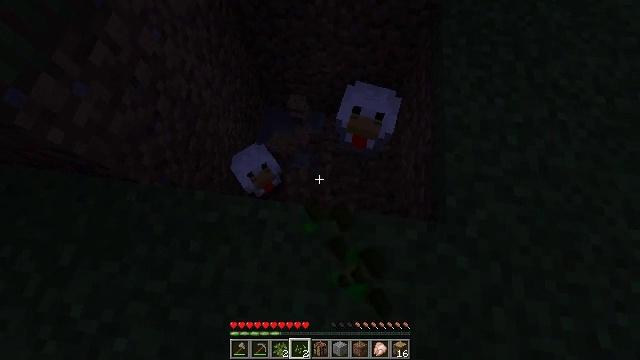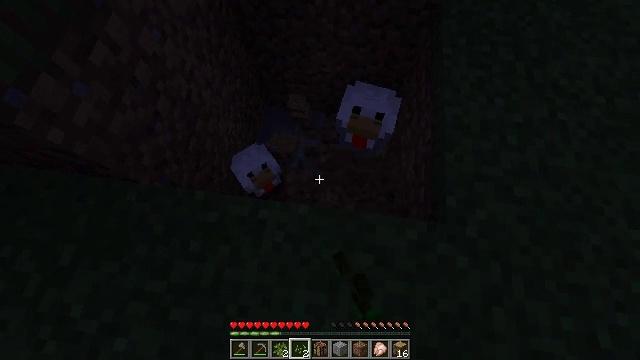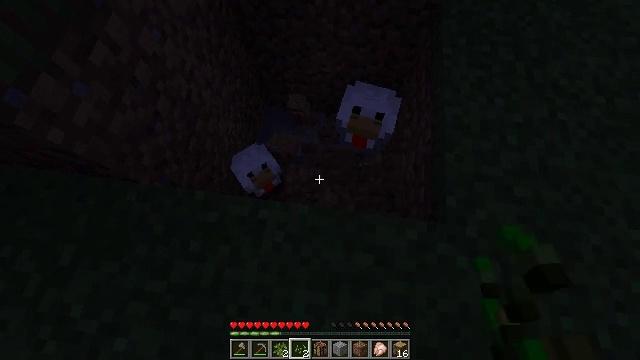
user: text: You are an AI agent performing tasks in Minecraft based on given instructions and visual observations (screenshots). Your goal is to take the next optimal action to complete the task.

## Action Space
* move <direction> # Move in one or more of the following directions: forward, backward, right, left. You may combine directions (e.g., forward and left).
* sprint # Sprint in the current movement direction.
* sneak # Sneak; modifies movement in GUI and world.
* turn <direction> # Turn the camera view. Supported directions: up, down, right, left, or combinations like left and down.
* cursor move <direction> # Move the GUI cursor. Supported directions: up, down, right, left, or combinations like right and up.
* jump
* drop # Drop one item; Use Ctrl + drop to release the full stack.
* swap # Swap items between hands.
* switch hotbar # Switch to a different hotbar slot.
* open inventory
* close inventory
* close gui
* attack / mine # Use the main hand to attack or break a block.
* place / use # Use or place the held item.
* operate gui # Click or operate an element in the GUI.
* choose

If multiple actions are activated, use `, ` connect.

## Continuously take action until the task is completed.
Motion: motion action
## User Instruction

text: Mine dirt from the ground.
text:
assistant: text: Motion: attack / mine
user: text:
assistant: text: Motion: attack / mine
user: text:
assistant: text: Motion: no_op